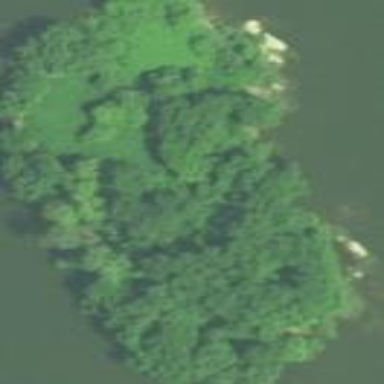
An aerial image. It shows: Islet.